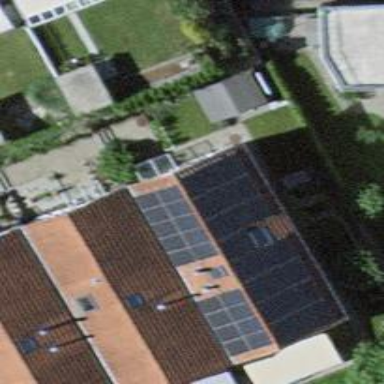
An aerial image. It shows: Solar power generator using photovoltaic method with solar photovoltaic panel types.